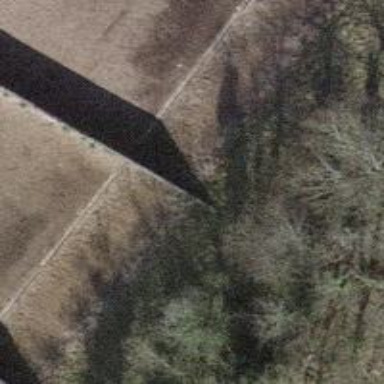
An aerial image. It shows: Wall is shown in the image.